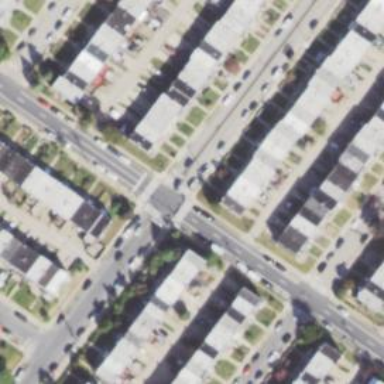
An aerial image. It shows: Alley classified as service road.